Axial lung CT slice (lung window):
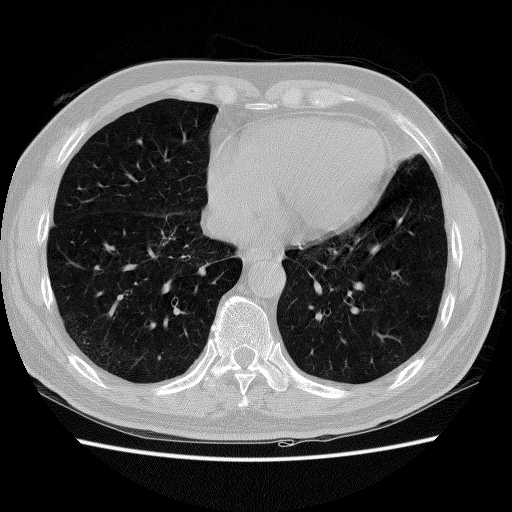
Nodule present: no